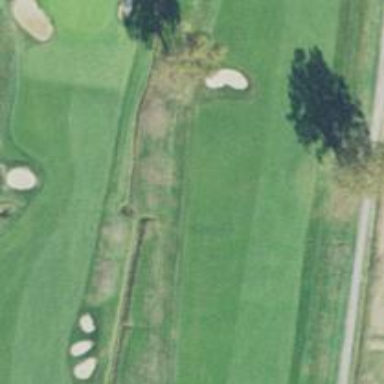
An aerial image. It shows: View of golf hole.